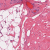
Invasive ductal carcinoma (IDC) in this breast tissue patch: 0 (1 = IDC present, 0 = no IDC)